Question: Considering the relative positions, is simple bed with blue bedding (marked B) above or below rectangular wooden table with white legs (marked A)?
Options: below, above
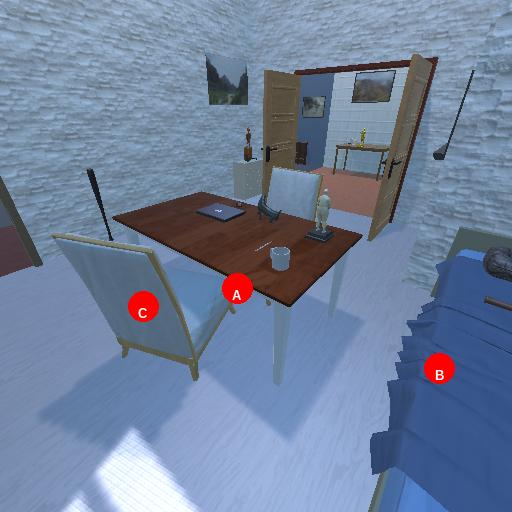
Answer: below